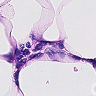
Metastatic tissue present: no